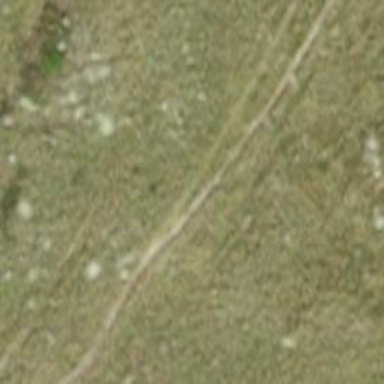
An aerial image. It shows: Dirt path.